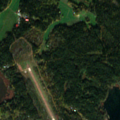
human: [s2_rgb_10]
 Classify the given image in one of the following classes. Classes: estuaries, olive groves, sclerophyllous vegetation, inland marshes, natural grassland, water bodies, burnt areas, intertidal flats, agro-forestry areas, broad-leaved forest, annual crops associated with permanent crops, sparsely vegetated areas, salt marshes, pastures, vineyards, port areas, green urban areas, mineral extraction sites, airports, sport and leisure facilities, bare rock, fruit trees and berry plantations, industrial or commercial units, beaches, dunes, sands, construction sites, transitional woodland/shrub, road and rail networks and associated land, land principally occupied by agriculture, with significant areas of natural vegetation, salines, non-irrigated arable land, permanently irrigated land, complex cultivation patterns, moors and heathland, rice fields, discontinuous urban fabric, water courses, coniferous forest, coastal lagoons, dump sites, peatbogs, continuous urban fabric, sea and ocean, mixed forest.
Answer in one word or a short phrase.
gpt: land principally occupied by agriculture, with significant areas of natural vegetation, broad-leaved forest, sea and ocean